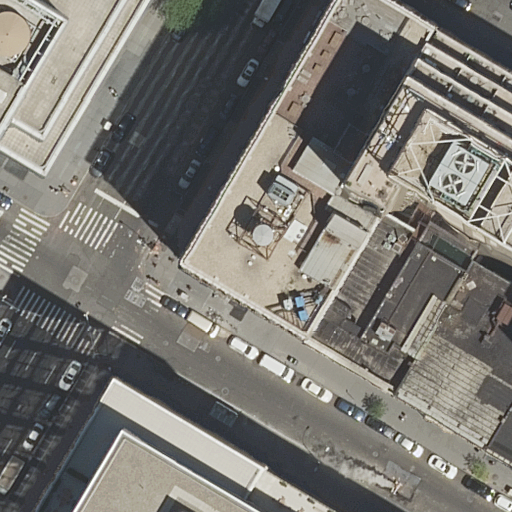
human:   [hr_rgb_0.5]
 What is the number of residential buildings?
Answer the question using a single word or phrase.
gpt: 4

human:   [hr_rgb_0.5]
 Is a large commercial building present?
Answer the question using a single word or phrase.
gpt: no

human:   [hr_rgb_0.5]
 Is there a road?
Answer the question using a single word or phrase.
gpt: yes

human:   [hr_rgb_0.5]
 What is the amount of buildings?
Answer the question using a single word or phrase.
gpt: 5

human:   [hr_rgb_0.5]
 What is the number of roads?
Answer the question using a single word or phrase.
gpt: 3

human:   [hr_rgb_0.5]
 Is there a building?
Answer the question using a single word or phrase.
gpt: yes

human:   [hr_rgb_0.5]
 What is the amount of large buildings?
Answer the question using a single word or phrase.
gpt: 5

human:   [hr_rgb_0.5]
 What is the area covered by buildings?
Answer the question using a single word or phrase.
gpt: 5283m2

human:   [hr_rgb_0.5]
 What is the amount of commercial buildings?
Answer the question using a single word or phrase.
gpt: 0

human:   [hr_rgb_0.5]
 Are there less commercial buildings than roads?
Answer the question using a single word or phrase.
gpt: yes

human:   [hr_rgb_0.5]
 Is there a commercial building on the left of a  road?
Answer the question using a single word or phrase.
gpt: no

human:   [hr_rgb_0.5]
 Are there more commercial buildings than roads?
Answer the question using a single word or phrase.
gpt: no

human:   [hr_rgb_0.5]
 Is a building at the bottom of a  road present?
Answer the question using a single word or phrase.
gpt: yes

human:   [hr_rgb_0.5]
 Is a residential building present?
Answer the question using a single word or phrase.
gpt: yes

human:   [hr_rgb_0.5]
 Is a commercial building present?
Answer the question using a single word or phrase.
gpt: no

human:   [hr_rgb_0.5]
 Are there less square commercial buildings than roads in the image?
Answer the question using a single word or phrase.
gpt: yes

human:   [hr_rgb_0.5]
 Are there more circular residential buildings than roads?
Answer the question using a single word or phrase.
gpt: no

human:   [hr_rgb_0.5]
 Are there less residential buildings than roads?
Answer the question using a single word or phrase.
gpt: no

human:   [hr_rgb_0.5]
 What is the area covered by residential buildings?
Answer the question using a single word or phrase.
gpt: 4006m2

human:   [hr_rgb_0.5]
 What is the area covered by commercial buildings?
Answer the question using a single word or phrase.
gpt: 0m2

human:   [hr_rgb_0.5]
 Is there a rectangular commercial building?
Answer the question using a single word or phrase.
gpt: no

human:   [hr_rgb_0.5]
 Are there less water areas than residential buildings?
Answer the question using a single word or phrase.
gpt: yes

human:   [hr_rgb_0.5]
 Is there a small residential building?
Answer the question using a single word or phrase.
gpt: no

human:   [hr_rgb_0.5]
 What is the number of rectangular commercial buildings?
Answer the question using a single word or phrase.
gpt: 0

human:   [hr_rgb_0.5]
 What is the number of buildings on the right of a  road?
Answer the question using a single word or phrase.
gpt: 3

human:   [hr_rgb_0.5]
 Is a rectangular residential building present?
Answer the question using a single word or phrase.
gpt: yes

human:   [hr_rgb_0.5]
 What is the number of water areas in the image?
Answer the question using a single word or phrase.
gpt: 0

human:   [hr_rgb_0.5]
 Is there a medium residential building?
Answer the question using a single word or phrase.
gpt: no

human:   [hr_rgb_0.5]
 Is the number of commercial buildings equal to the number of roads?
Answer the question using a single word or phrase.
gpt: no

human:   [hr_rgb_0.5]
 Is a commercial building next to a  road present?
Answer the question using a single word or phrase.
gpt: no

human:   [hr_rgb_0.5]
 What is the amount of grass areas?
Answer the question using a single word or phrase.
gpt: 0

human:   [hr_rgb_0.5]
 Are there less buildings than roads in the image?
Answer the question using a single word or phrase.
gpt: no

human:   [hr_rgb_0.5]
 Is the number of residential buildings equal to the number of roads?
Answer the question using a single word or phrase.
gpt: no

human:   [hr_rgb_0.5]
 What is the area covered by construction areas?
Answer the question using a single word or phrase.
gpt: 0m2

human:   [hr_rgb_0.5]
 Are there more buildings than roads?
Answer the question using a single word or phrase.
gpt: yes

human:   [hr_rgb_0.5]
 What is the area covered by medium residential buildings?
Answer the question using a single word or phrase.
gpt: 0m2

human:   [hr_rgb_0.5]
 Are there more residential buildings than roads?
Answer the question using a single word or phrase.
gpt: yes

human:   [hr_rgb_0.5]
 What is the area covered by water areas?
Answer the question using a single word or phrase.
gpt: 0m2

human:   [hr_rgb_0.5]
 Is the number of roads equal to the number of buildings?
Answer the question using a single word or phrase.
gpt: no

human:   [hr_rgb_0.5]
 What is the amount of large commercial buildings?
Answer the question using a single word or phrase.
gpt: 0

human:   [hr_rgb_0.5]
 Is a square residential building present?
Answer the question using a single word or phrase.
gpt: no

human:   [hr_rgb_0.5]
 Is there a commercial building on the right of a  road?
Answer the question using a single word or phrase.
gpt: no

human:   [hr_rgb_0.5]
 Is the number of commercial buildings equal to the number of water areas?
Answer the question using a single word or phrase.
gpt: yes

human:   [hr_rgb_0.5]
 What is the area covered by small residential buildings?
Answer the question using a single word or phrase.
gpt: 0m2

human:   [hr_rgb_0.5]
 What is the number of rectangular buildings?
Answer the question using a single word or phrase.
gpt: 3

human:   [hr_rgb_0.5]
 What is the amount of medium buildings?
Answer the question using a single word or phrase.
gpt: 0

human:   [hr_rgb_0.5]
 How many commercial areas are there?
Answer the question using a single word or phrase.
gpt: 0

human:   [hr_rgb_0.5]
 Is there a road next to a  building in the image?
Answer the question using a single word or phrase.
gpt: yes

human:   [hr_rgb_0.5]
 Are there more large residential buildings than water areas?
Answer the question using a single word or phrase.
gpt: yes

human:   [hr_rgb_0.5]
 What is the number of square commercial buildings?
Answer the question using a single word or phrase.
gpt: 0

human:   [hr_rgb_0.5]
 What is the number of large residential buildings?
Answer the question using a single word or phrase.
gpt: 4

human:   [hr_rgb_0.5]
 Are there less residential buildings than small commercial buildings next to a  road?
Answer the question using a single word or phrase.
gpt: no

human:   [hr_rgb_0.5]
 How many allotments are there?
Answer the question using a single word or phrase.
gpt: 0

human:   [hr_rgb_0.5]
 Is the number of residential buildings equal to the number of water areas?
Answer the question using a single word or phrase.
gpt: no

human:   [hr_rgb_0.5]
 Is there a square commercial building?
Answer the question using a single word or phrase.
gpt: no

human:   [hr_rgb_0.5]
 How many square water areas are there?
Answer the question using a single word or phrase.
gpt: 0

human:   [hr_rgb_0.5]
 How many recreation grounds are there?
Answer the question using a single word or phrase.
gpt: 0

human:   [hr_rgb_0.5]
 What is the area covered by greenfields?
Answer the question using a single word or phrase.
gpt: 0m2

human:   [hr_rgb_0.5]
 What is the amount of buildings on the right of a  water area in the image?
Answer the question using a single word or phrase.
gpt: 0

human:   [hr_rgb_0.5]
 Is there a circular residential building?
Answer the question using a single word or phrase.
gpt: no

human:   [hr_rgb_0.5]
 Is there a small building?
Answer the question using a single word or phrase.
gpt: no

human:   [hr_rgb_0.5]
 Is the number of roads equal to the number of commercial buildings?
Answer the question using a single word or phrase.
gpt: no

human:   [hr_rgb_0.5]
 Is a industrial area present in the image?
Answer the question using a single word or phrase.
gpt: no

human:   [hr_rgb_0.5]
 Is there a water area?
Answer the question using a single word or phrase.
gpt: no